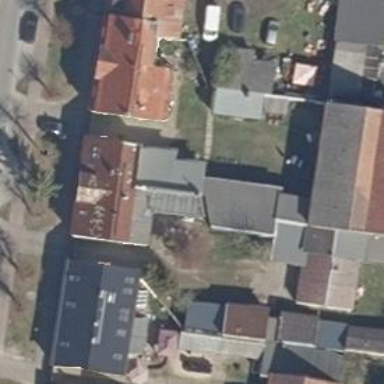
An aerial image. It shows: Detached building.